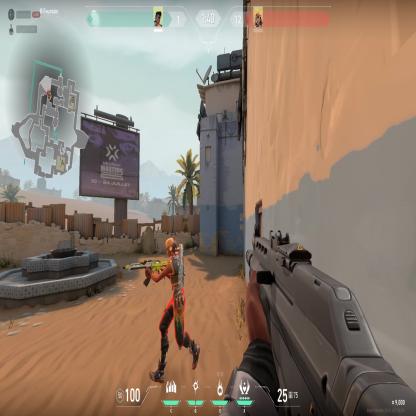
Label: enemy